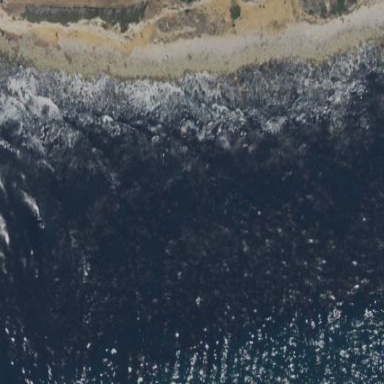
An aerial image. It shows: Natural rock reef.